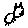
Label: cat